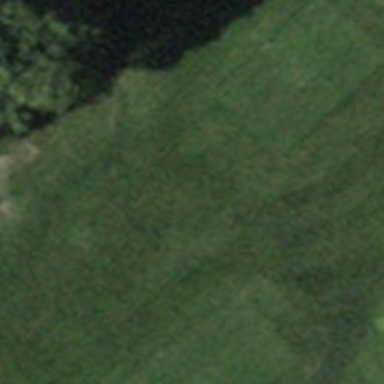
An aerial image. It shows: Golf tee on grassy land.